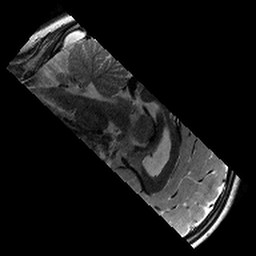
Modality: T2w
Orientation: sagittal
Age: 11
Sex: male
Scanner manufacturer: siemens
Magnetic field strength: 3 T
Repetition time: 9.23 s
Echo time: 0.067 s